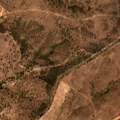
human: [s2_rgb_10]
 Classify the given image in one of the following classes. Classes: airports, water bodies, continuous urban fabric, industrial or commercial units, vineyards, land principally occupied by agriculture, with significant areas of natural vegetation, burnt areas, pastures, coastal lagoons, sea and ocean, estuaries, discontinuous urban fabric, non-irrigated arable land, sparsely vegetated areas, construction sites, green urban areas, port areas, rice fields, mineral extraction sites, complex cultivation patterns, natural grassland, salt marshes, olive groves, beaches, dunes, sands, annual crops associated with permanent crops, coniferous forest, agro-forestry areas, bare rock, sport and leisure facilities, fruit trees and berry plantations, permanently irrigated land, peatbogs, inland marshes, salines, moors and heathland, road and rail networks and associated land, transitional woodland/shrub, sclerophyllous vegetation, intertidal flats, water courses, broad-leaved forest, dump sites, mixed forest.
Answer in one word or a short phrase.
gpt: agro-forestry areas, coniferous forest, transitional woodland/shrub